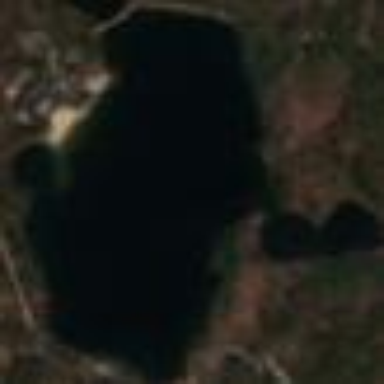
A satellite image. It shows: Serene lake.